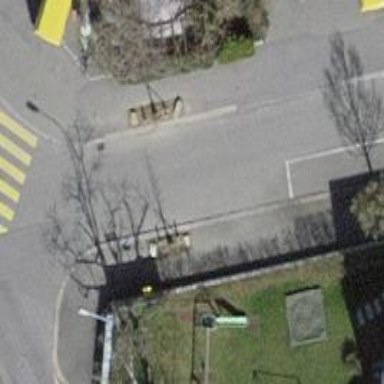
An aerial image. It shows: Post box.